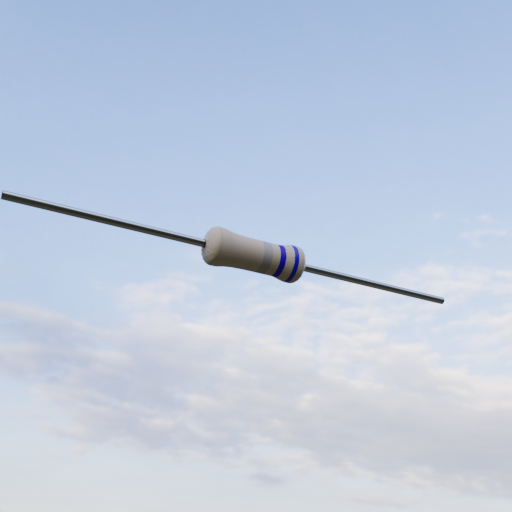
Resistor colour bands (in order): silver, blue, blue